Interaction volume radius: 10 \u00c5
Interaction volume height: 15 \u00c5
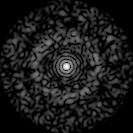
Disorder parameter: 0.846